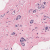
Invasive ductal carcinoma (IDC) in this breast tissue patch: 0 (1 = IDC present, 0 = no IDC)